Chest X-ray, PA view. Patient: 72 years old, sex F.
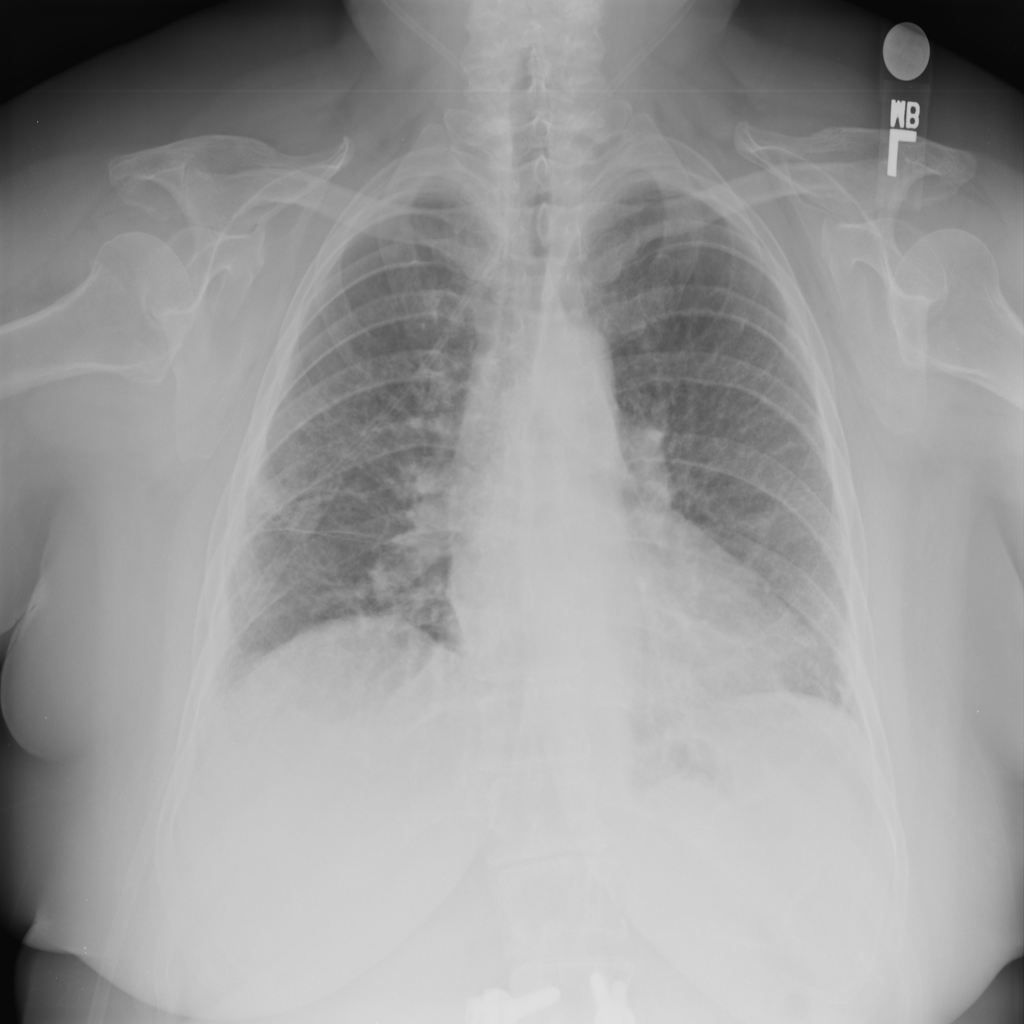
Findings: No Finding